Question: The installations procedure
<URL> tells me to do changes in the compile tab .
why is it that i do not see the compile tab ?

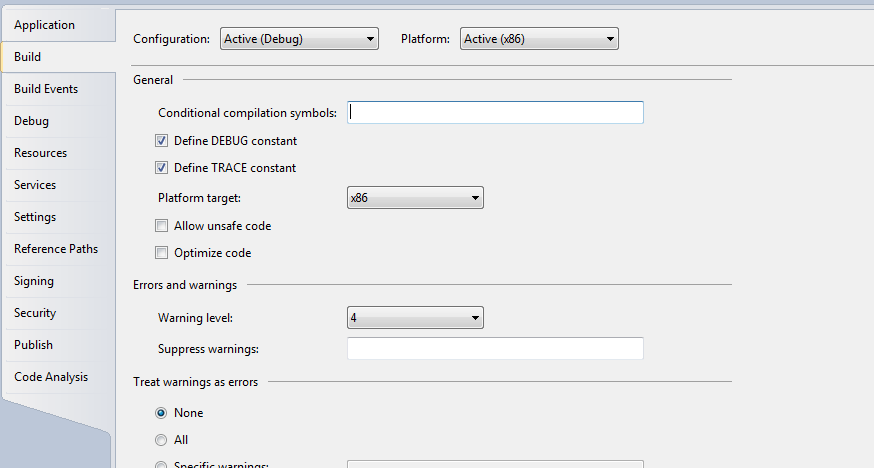
Answer: You don't read the installation procedure correctly. Compile tab is only for retargeting VB.NET project but you are using C# project where retargeting is done in Application tab.